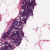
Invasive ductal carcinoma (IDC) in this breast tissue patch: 0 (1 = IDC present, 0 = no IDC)